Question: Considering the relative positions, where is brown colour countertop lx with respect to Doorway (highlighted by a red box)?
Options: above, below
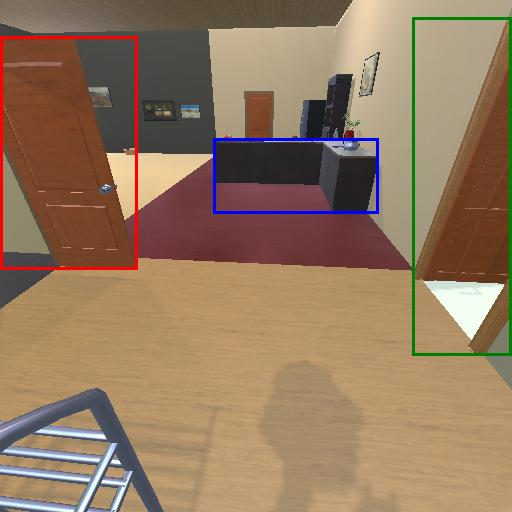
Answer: above